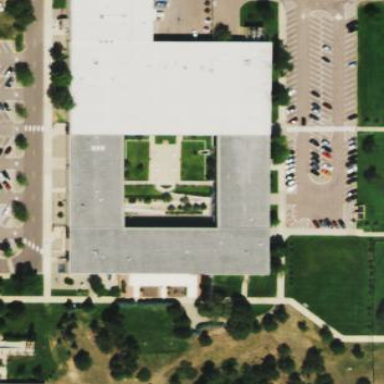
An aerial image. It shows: Government building.